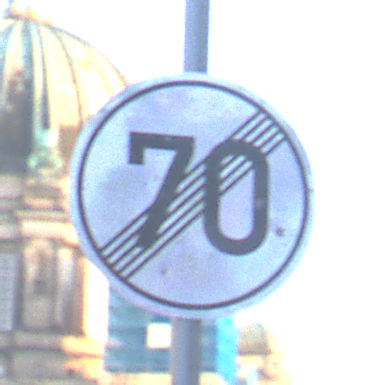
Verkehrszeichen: EndeGeschwindigkeit70
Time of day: SunriseSunset
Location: Outdoor (Urban)
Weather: Clear
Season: NotSpecified
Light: Natural